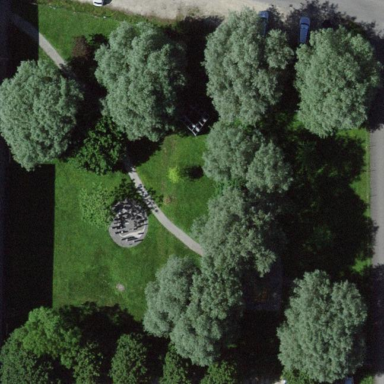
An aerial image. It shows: Lovely park for leisure and relaxation.